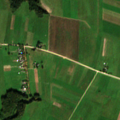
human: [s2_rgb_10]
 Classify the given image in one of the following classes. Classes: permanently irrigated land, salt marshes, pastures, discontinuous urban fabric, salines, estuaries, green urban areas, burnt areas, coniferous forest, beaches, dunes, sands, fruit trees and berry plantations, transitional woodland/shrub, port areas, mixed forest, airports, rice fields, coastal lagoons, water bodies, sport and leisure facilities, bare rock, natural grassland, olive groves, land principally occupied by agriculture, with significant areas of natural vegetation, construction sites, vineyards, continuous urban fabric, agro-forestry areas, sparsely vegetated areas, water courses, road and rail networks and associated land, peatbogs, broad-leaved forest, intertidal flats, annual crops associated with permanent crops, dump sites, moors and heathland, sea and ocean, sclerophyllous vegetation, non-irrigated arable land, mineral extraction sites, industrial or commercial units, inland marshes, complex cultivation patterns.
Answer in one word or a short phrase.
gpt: non-irrigated arable land, pastures, complex cultivation patterns, land principally occupied by agriculture, with significant areas of natural vegetation, broad-leaved forest